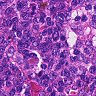
Metastatic tissue present: no